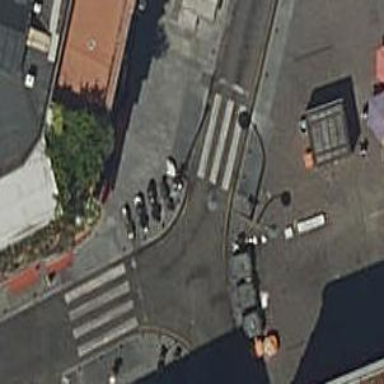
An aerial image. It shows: Bollard barrier.